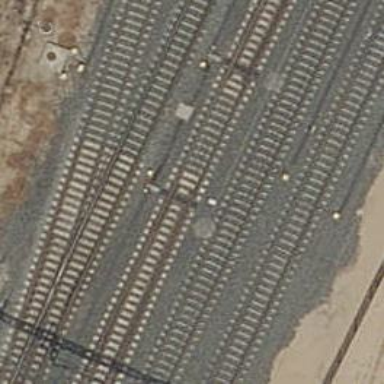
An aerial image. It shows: Railway switch with the turnout side on the left.